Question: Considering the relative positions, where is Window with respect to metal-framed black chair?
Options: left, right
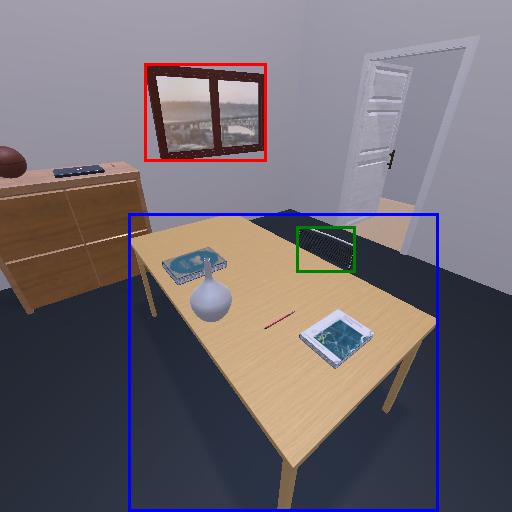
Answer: left